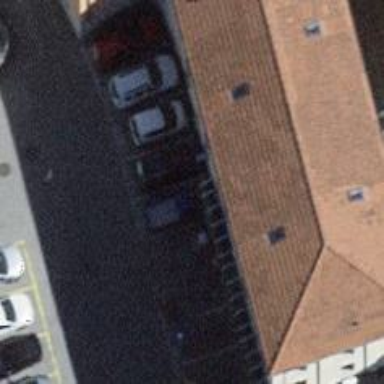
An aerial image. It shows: Supermarket.